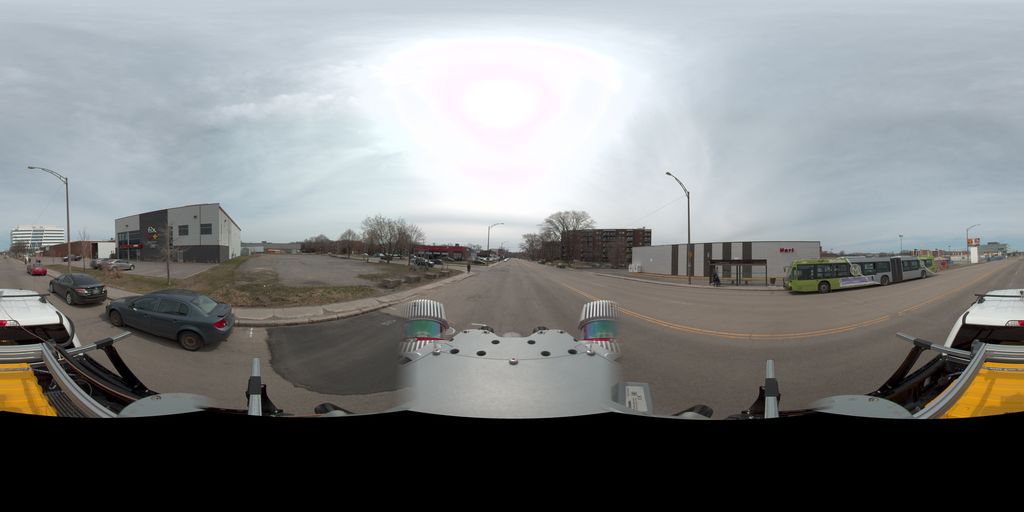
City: quebec_city